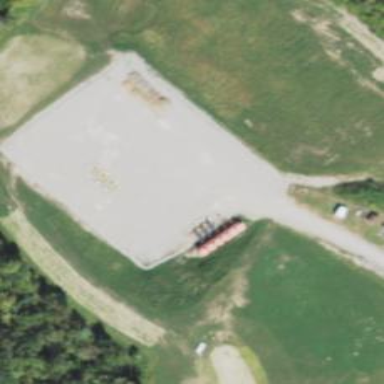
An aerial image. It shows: Storage tank with man-made structure.